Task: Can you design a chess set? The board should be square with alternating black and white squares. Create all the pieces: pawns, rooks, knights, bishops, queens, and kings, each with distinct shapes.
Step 291:
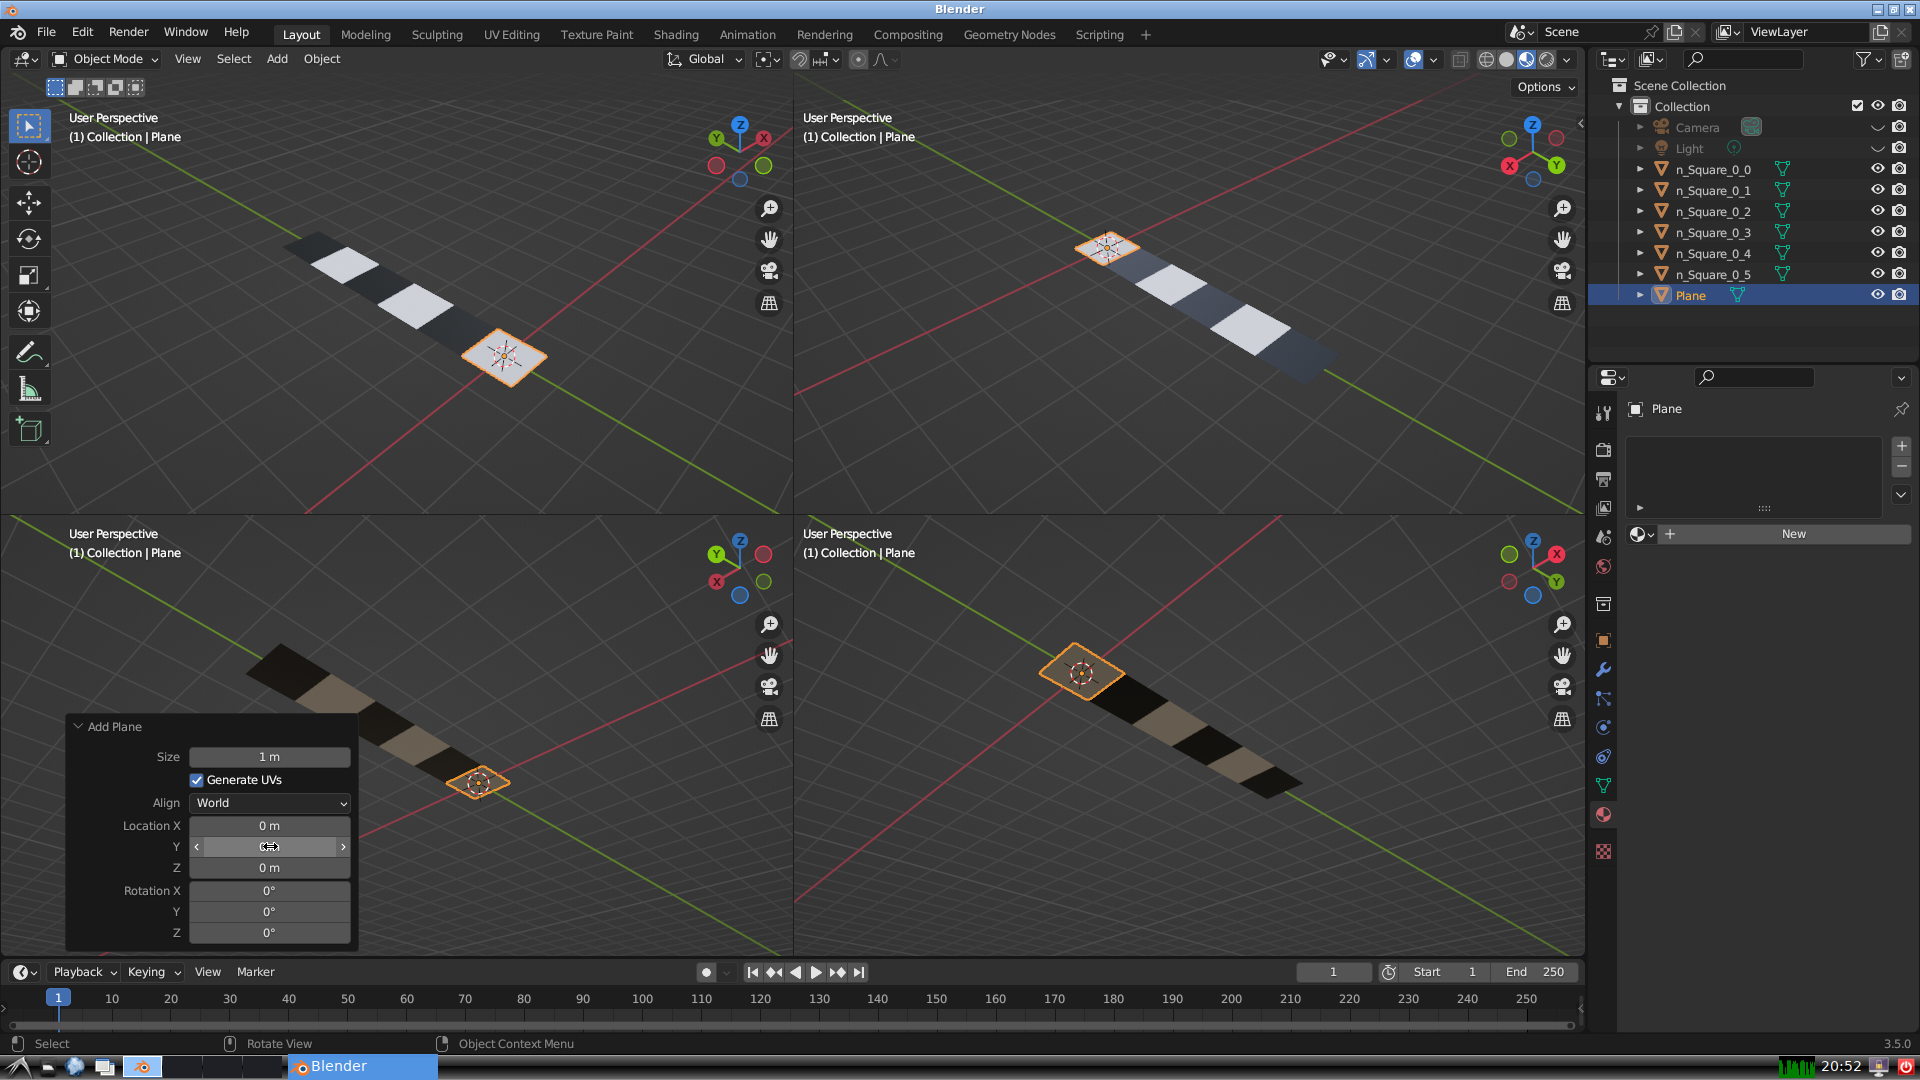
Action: click: no